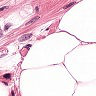
Metastatic tissue present: no